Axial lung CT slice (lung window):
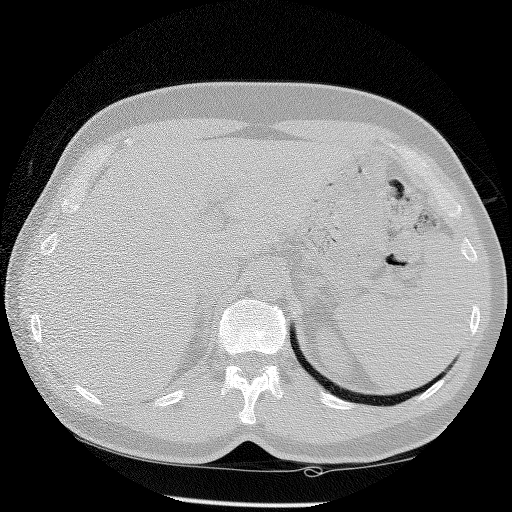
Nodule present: no